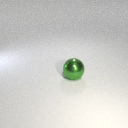
large green metal sphere